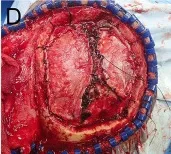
(D) Duraplasty with tensor fascia lata.
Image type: medical_photograph (other_medical_photograph)